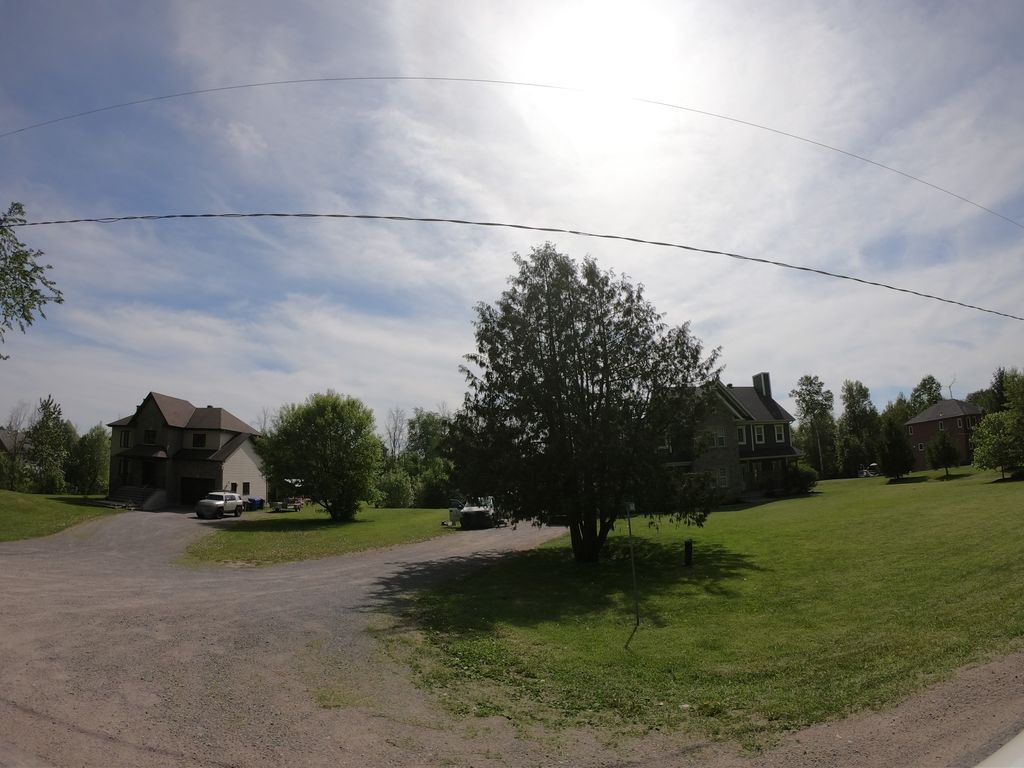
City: ottawa-gatineau